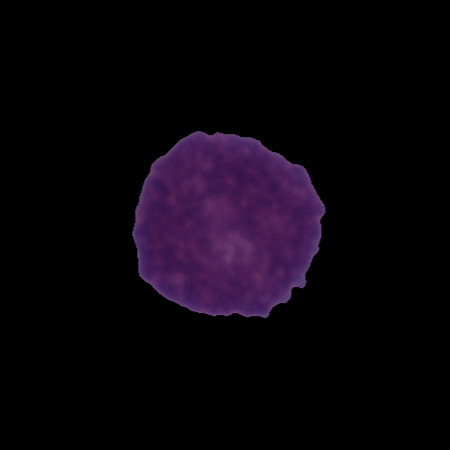
Label: cancer